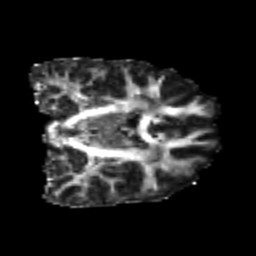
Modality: FA
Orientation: coronal
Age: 23
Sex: female
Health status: healthy
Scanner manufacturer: philips
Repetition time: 7.384 s
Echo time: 0.08599 s